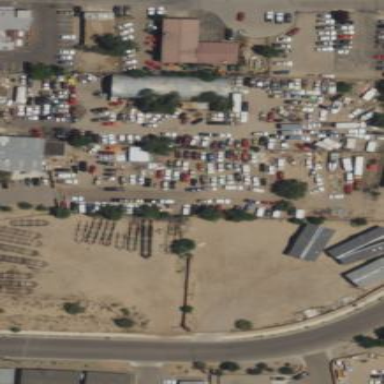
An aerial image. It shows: Scrap yard situated in industrial area.